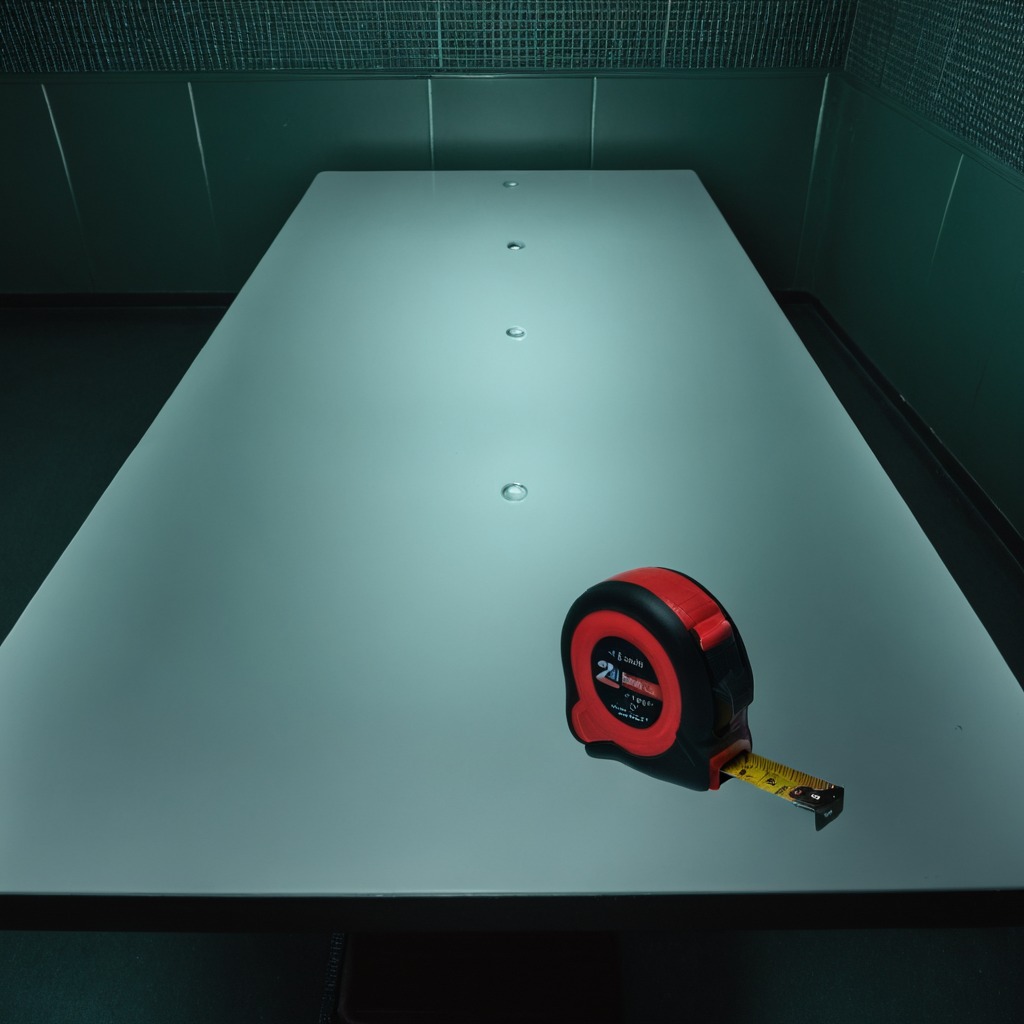
A measuring tape is lying on the table.